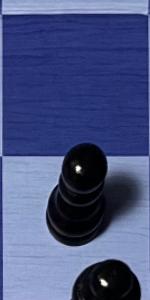
Label: Pawn_Black